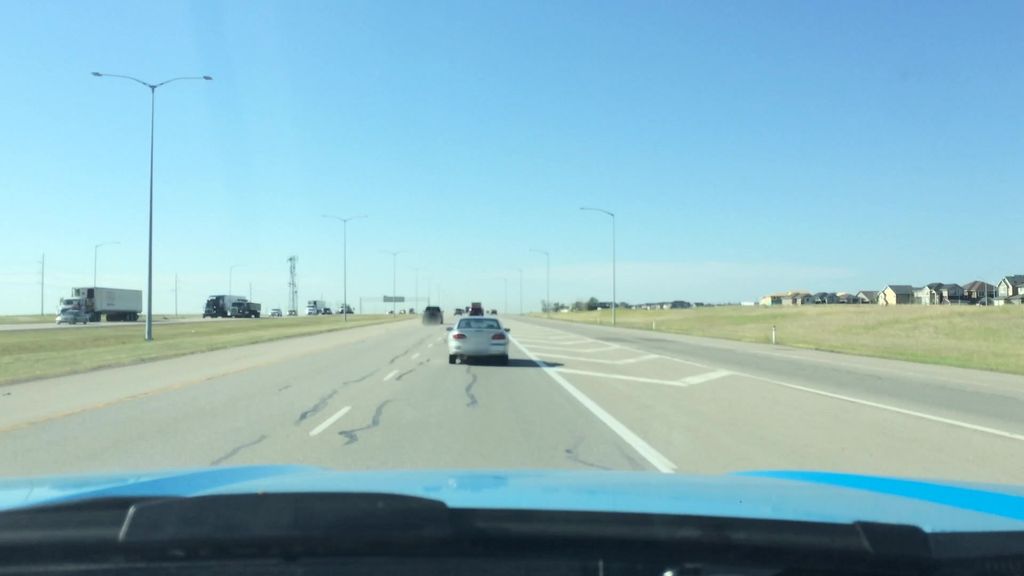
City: calgary